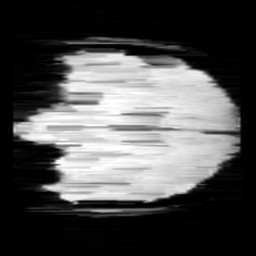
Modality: minIP
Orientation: coronal
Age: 13
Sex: female
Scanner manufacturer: siemens
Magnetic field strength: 3 T
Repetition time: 0.027 s
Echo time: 0.02 s